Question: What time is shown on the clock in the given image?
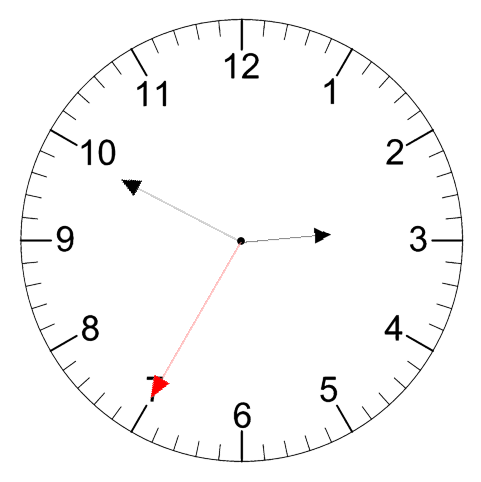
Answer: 02:49:35